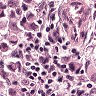
Metastatic tissue present: yes